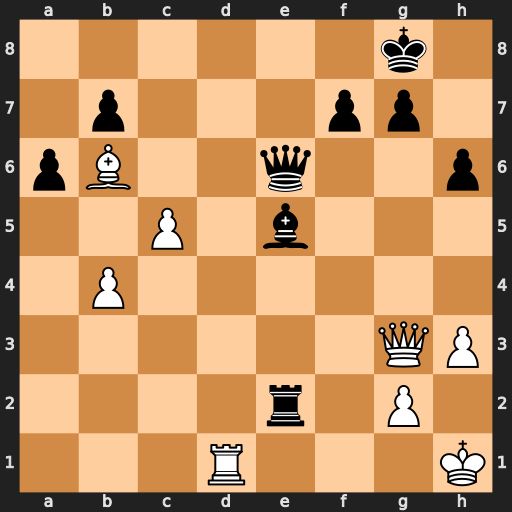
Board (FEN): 6k1/1p3pp1/pB2q2p/2P1b3/1P6/6QP/4r1P1/3R3K
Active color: w
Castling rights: -
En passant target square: -
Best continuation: Rd8+ Kh7 Qd3+ Qg6 Qxe2